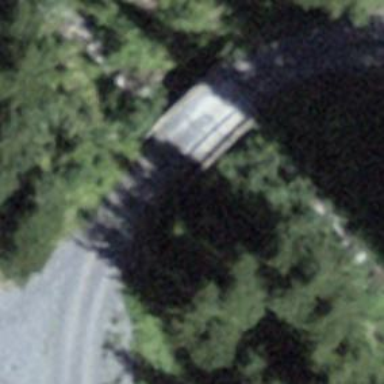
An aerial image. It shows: Track passing over bridge with grade 2 tracktype.